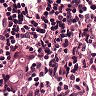
Metastatic tissue present: yes